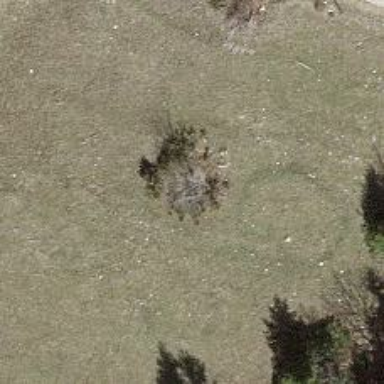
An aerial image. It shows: Single tag "natural: tree."